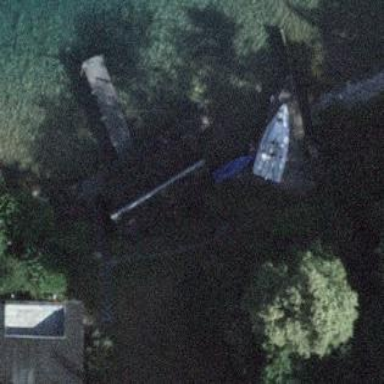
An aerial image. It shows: Boathouse building.